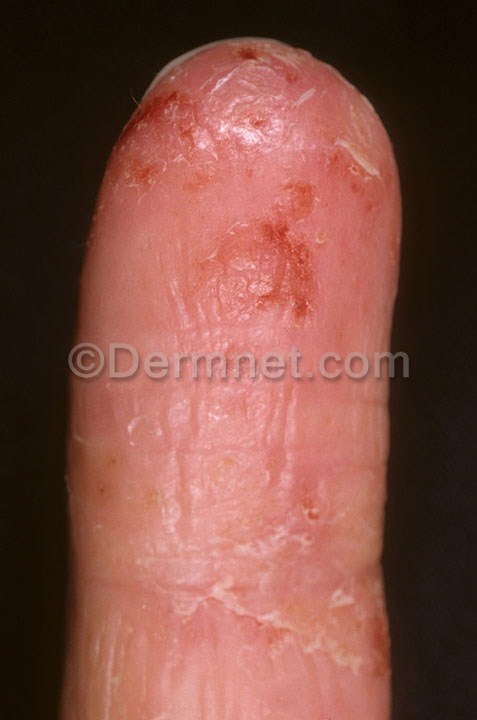
Disease: Eczema Photos